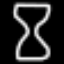
Label: hourglass